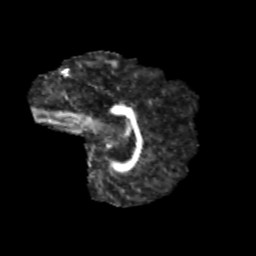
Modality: FA
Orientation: sagittal
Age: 12
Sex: female
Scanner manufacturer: siemens
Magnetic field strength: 3 T
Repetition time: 3.8 s
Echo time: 0.07 s